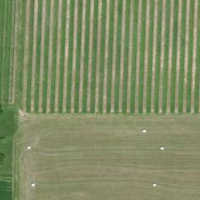
EUNIS habitat code: 40
Species observed at this site:
Emberiza cirlus